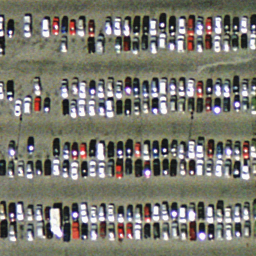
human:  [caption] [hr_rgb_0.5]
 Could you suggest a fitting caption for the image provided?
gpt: Lots of cars are very closed to each other in the parking lot .

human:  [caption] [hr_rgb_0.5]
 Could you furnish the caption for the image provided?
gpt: It is a parking lot with many cars densely arranged .

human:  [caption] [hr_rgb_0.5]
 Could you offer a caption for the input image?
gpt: Many cars are very closed to each other in the parking lot .

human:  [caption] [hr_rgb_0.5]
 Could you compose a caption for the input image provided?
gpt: Lots of cars parked neatly in the parking lot .

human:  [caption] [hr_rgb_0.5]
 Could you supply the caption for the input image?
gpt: Many cars densely arranged in the parking lot .